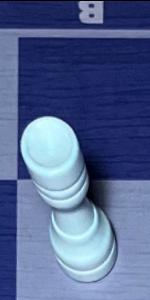
Label: Rook_White